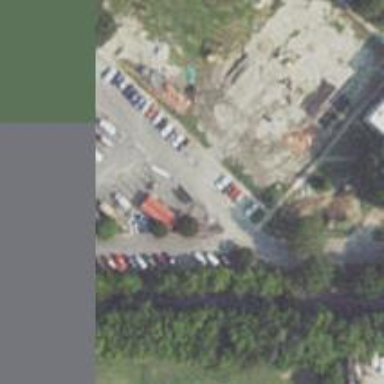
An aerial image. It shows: Parking space is available.